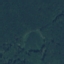
Land use / land cover: Forest